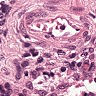
Metastatic tissue present: no